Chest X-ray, AP view. Patient: 62 years old, sex M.
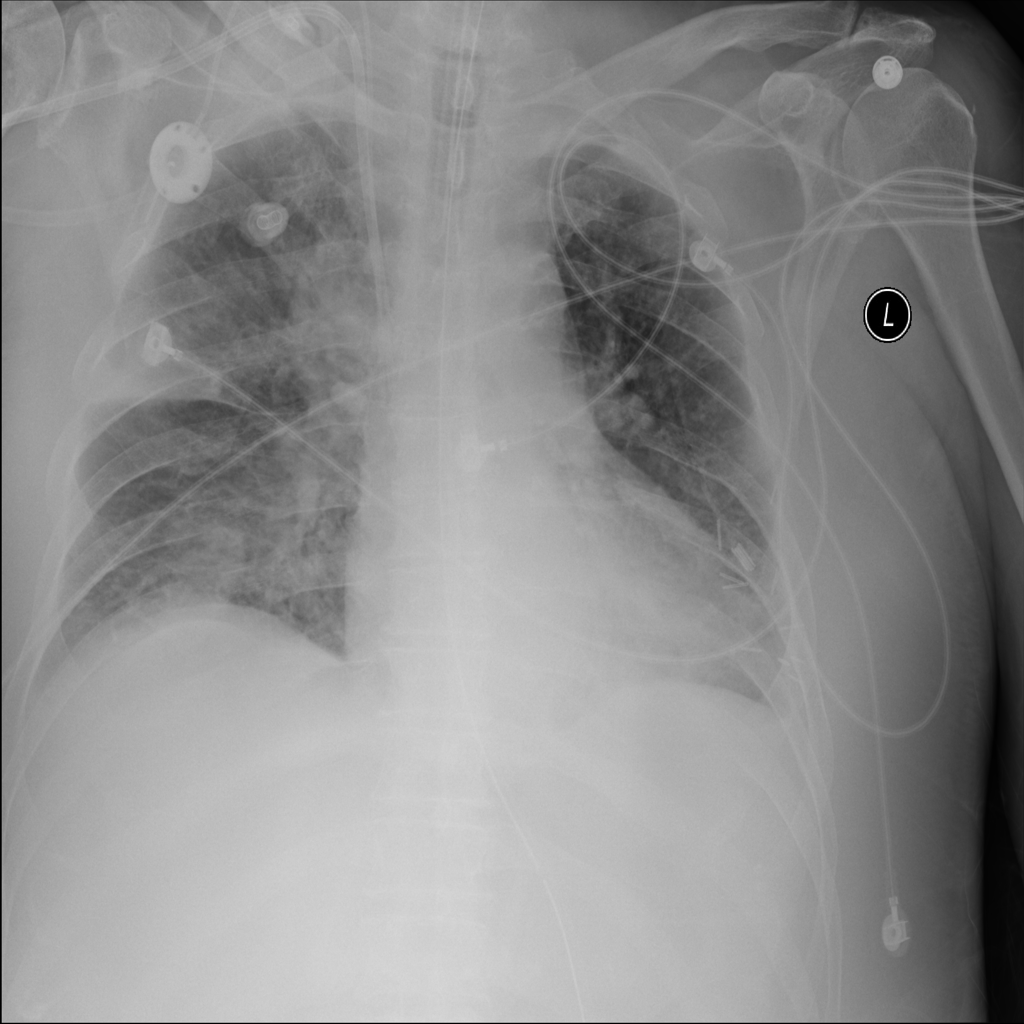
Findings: Atelectasis, Effusion, Infiltration